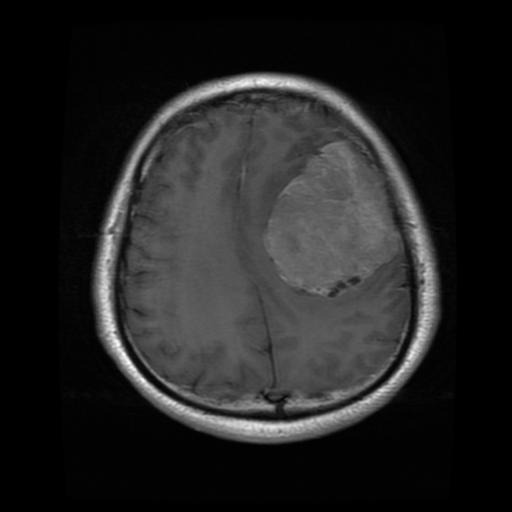
Label: meningioma